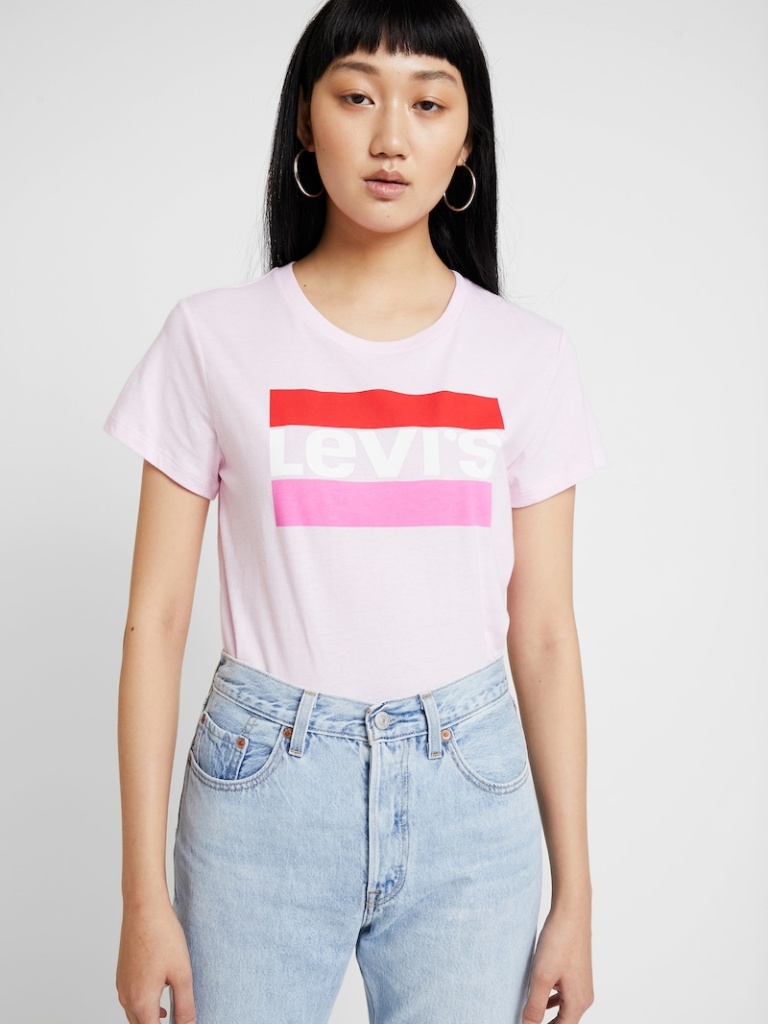
cotton relaxed short sleeve hip length Fully Tucked in crew t-shirt